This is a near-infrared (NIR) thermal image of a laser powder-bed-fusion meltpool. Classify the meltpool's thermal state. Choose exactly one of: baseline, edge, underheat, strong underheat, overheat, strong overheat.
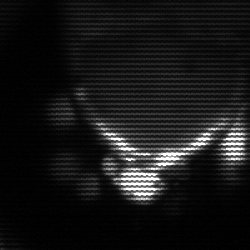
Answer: edge